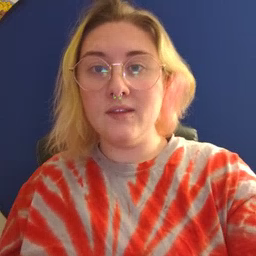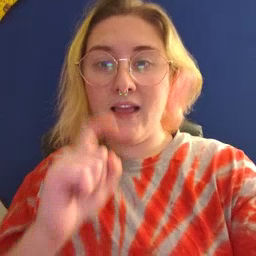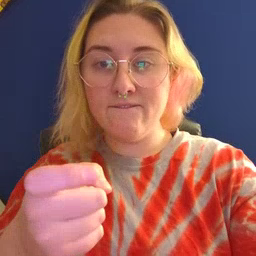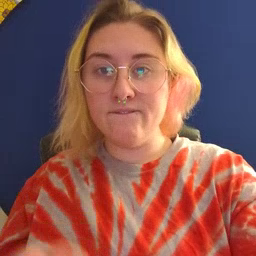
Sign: gift